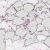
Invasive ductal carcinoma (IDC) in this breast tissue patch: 0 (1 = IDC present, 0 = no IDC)